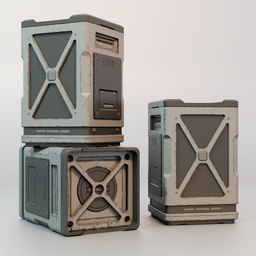
Label: tools